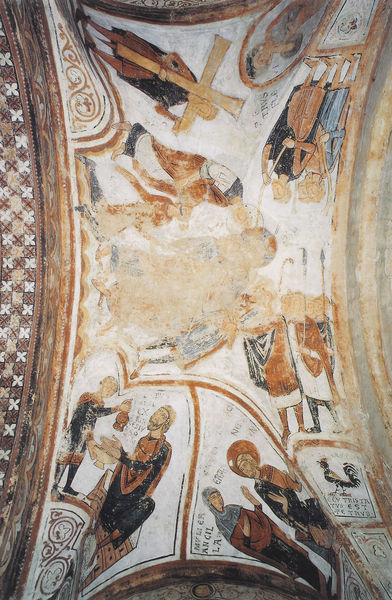
Titel: Pantheon San Isidoro von León
Standort: Léon, S. Isodoro (EU - E)
Schlagwörter: weiß, bunt, männer, rot, bibel, felder, kirche, decke, farbig, schrift, bogen, soldaten, ornamente, wandmalerei, kreuz, ritter, römer, jesus, kreuzigung, christlich, romanik, lanzen, heilige, speere, fresko, hahn, petrus, szenen, fresco, gurtbogen, beschädigt, fresk, gewlbe